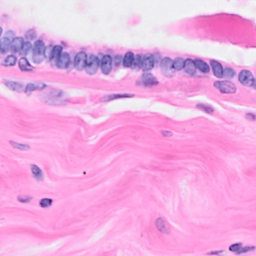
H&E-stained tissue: Breast